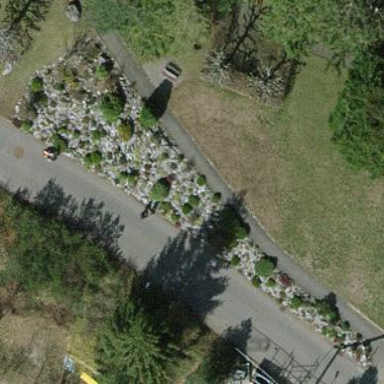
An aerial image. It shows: Garden that is tourism attraction.